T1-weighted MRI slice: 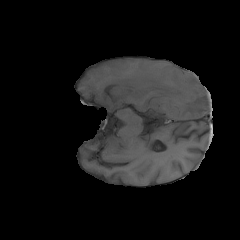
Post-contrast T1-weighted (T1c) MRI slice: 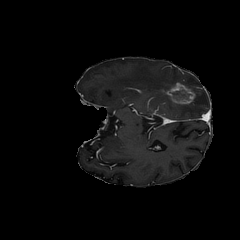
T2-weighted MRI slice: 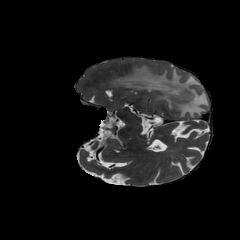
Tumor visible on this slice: yes